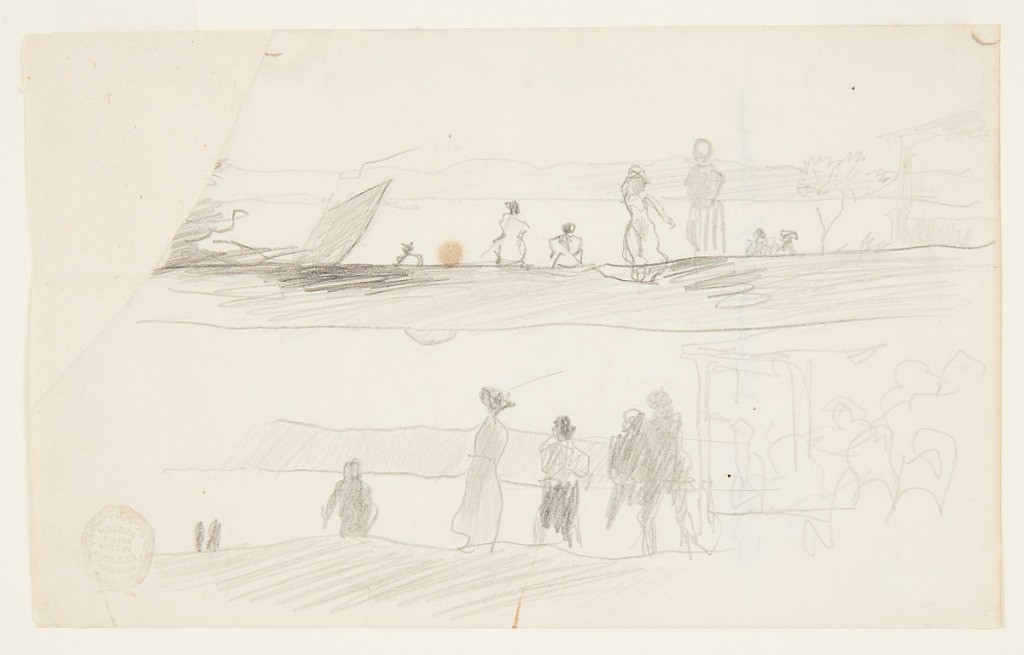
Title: Figures Looking Towards a Bay
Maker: Winslow Homer, American, 1836–1910
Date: ca. 1895
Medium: Graphite on white laid paper
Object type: Drawing
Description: Two horizontal sketches, one above the other, of people standing on high ground overlooking a bay.